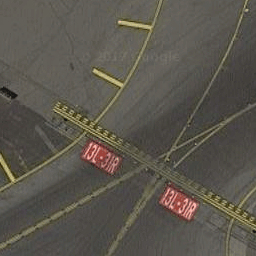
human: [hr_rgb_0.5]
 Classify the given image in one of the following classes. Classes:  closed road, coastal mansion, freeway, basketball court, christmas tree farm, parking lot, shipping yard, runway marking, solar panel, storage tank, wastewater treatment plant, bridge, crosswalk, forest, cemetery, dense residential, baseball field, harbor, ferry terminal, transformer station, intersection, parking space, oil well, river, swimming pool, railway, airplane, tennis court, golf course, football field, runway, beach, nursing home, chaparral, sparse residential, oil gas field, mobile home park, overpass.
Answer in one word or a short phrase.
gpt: runway marking